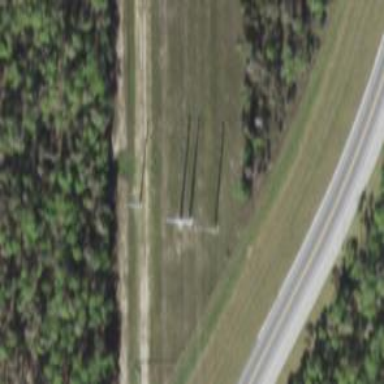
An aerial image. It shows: H-frame power tower with distinctive design.